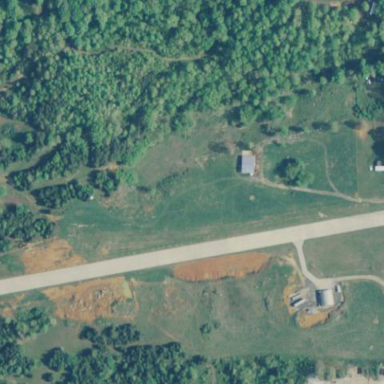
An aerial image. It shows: Concrete runway at the airport.